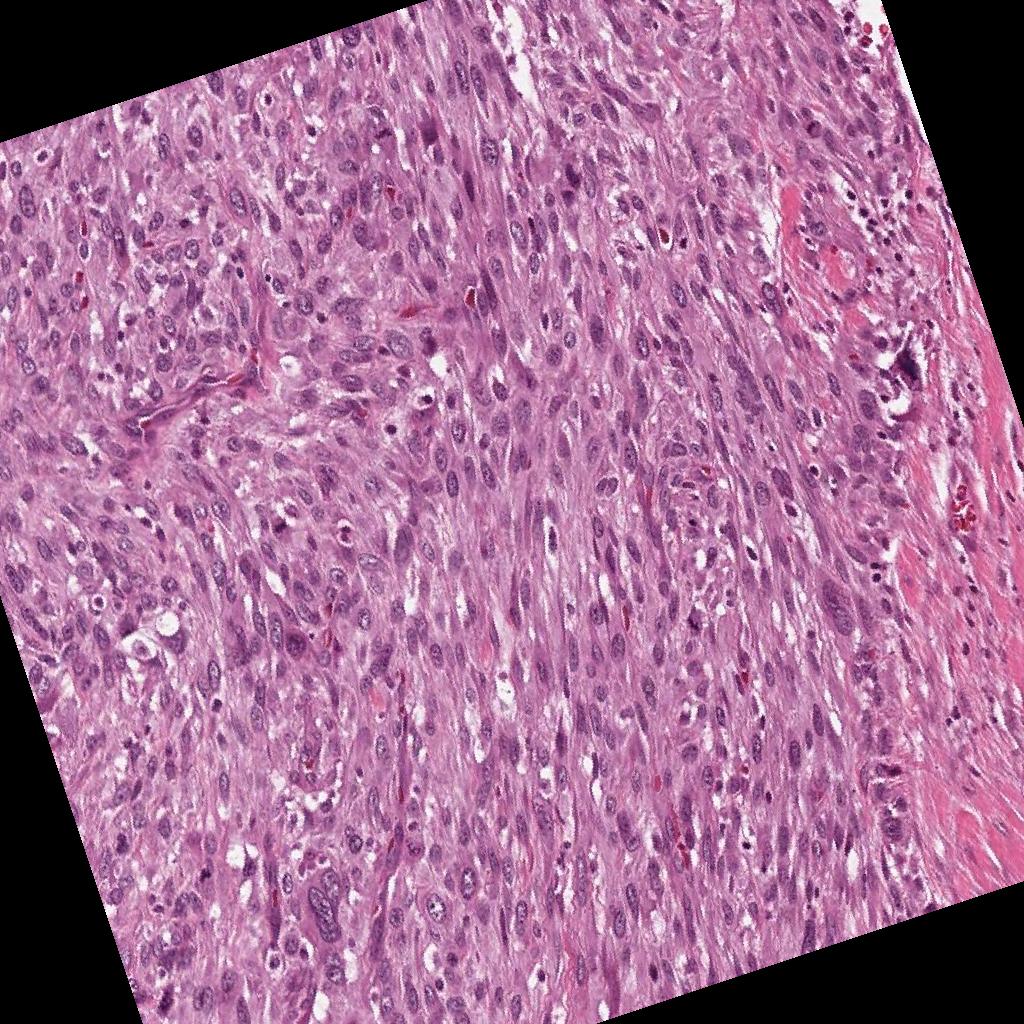
Label: Viable